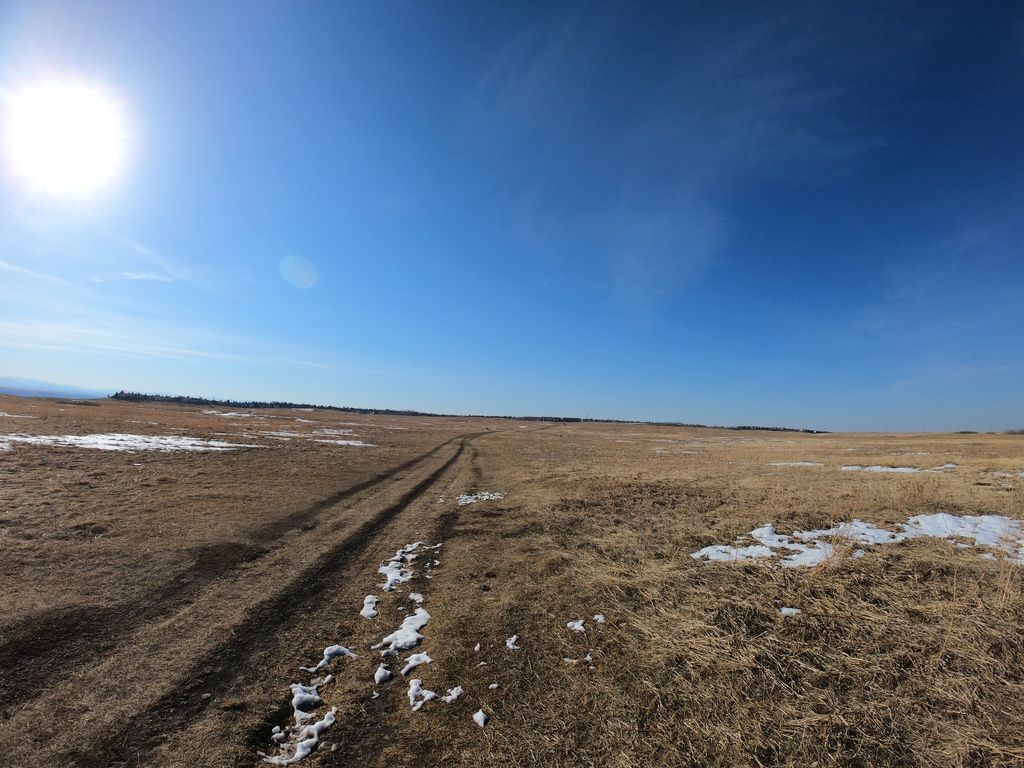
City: calgary